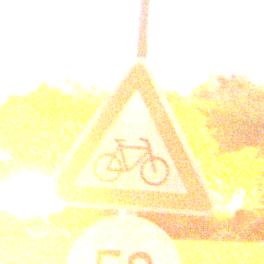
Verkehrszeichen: RadverkehrLinks
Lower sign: Geschwindigkeit50
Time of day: Night
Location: Outdoor (Nature)
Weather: Clear
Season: NotSpecified
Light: Natural